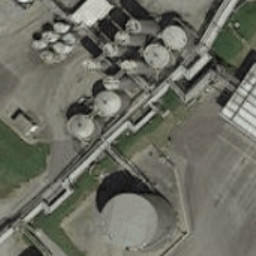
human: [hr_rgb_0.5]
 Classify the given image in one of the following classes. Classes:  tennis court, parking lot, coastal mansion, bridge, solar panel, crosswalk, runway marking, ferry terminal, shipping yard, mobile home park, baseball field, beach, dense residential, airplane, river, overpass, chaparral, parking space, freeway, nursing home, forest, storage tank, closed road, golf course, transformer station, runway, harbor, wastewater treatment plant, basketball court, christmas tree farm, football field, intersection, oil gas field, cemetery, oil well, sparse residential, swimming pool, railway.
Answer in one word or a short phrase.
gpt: storage tank